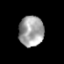
Tissue: prostate
Cell type: T cells
Senescence score: 0.7511
Nuclear area (px): 745
Mean DAPI intensity: 160.709